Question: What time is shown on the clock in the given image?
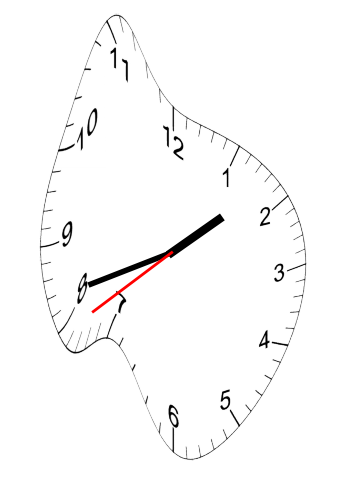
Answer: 01:41:39